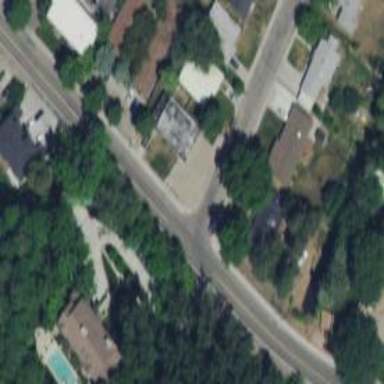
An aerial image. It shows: Residential road with asphalt surface and sidewalk on the left side.